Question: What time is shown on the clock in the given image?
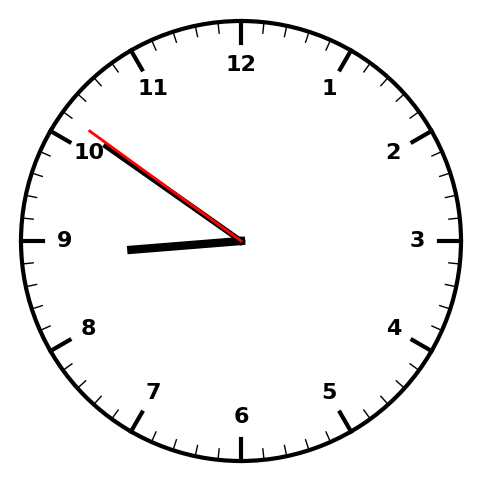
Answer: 08:50:51